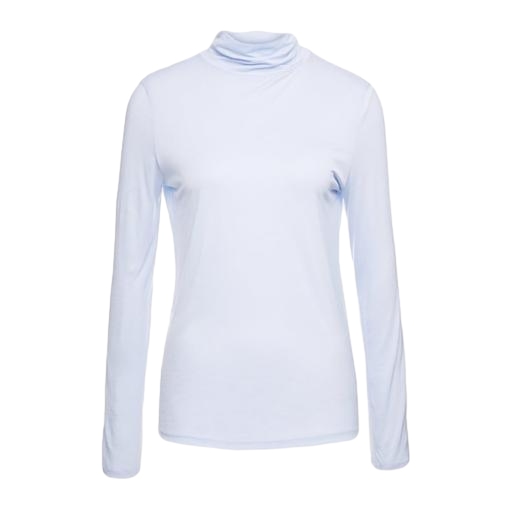
high-neck top, blue anna long-sleeve tee, blue still long-sleeved top, white background